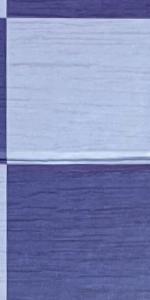
Label: Empty